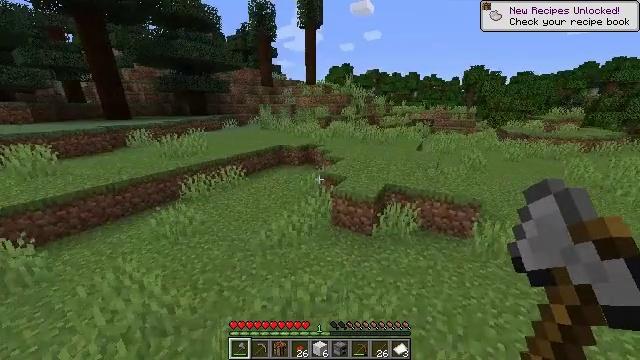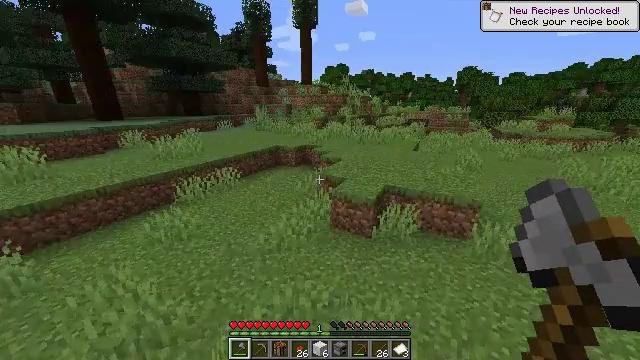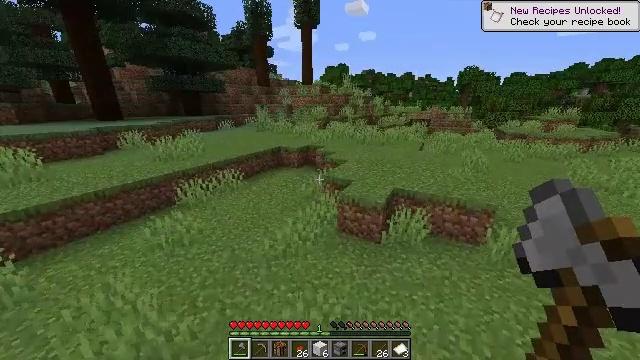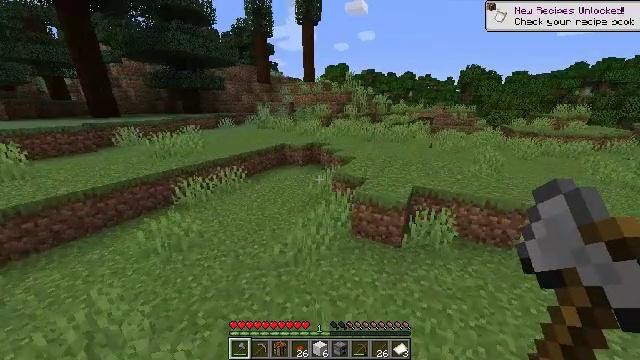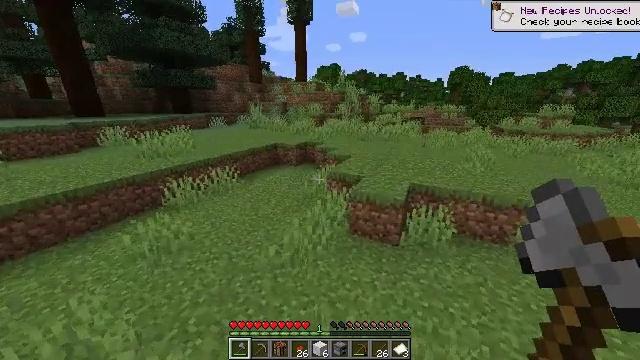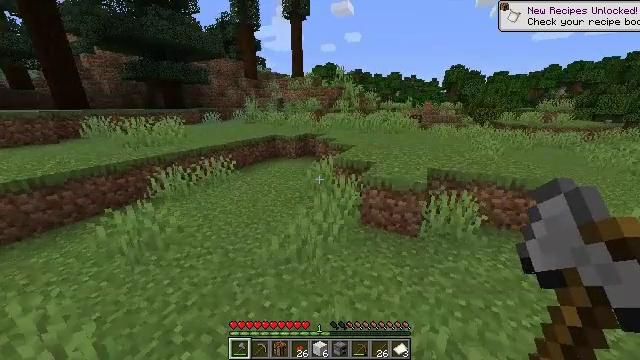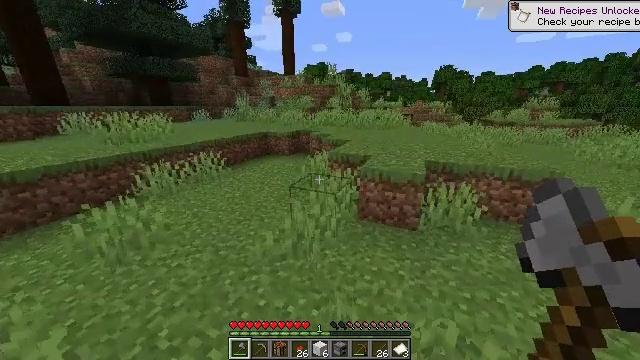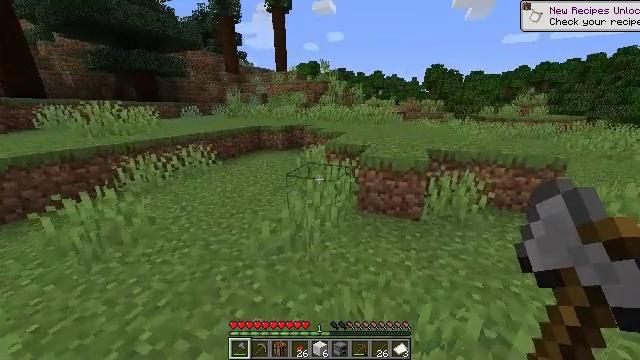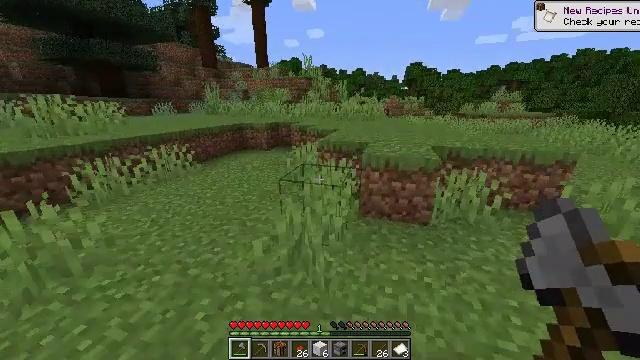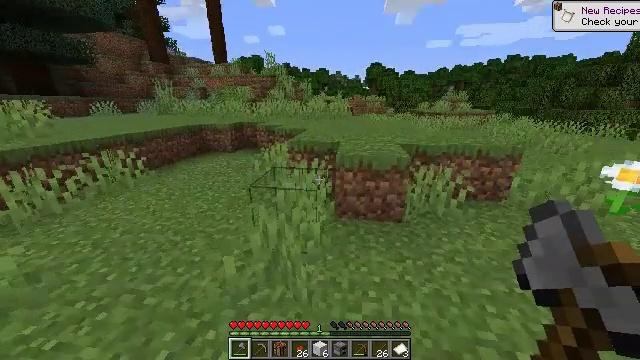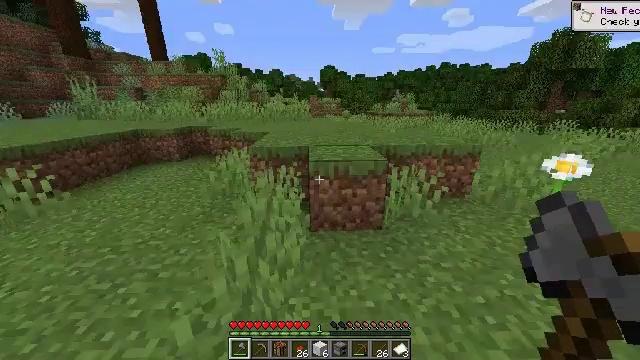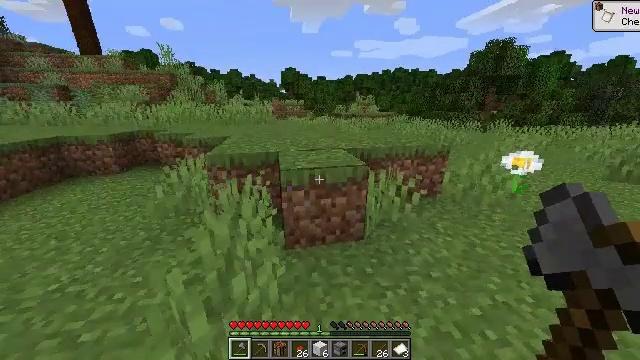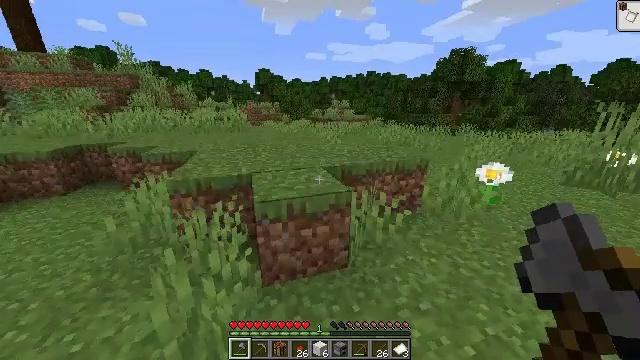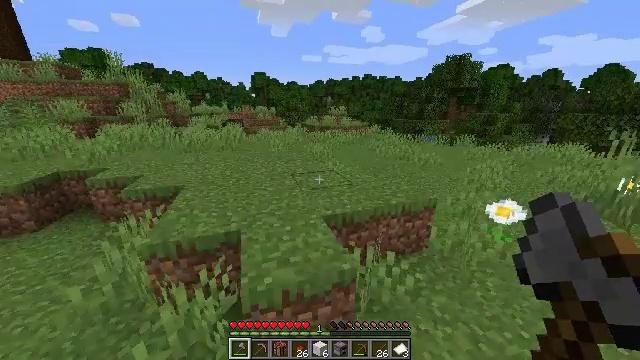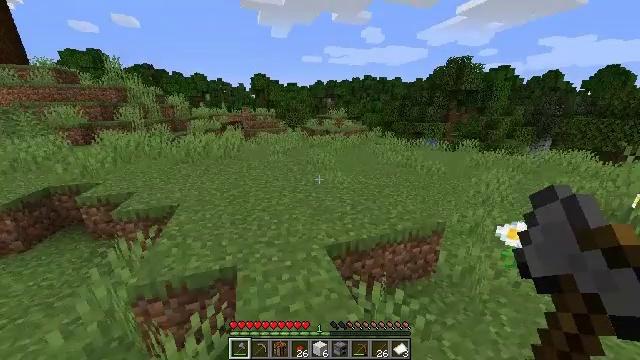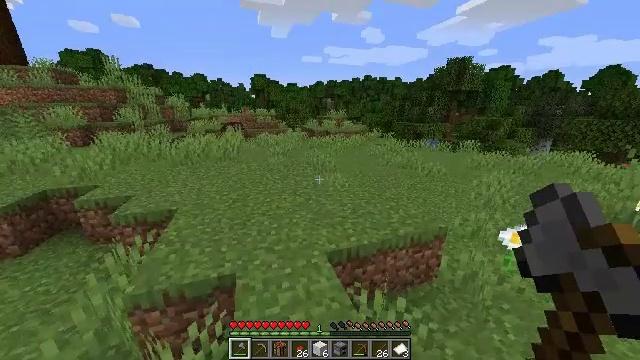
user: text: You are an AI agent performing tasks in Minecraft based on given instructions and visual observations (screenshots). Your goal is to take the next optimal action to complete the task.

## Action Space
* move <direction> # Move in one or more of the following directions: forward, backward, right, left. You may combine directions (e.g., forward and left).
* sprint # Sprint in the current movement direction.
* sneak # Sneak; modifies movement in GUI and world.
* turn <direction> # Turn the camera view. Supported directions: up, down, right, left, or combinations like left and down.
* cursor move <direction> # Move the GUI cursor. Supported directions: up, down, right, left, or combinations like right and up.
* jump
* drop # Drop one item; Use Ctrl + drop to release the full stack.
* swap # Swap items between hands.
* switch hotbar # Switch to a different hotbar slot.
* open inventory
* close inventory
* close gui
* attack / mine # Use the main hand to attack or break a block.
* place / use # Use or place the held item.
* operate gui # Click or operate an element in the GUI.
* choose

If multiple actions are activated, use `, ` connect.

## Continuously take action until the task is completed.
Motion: motion action
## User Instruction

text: Craft red dye.
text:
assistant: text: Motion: move forward, turn right
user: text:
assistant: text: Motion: move forward
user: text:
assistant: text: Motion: move forward
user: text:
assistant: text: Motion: move forward, turn right
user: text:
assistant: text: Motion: move forward, turn right
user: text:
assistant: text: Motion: move forward, turn right
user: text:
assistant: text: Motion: move forward, turn right
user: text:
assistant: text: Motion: move forward, turn right
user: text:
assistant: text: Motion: move forward, turn right
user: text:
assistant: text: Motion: move forward, turn right
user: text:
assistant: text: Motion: move forward, turn right
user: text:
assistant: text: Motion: move forward, turn right, jump
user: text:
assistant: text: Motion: move forward, turn right, jump
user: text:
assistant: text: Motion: move forward, jump
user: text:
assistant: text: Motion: move forward, jump
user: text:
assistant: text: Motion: move forward
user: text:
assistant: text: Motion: move forward
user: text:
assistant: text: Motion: move forward
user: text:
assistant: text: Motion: move forward
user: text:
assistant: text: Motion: move forward
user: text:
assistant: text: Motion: move forward
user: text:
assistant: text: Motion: move forward, turn left and up
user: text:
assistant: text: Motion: move forward, turn left, jump
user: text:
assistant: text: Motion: move forward, jump
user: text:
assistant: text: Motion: move forward, jump
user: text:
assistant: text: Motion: move forward, turn left, jump
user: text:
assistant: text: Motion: move forward, turn left, jump
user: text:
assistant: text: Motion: move forward, turn left and up
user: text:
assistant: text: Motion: move forward, turn left
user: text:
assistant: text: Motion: move forward